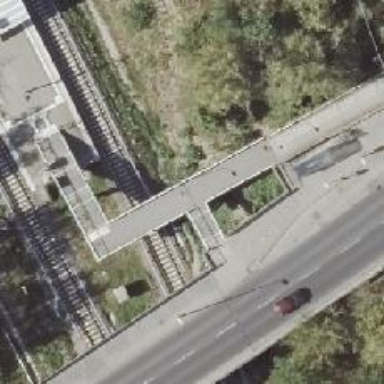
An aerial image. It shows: Concrete footway bridge.